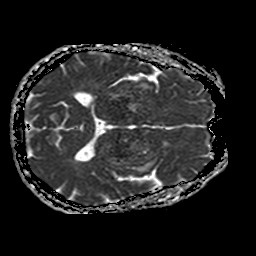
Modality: ADC
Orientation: axial
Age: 57
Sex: male
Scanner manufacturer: philips
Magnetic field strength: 1.5 T
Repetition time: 3.646 s
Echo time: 0.09255 s